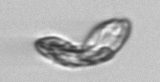
Label: Karenia